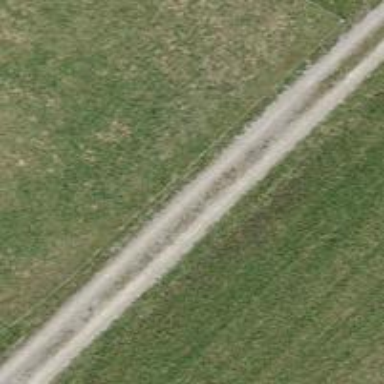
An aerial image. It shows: Track with grade 5 tracktype.